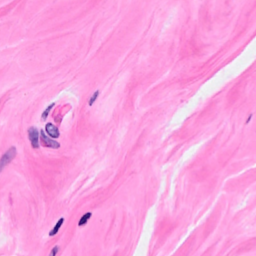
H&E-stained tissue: Breast